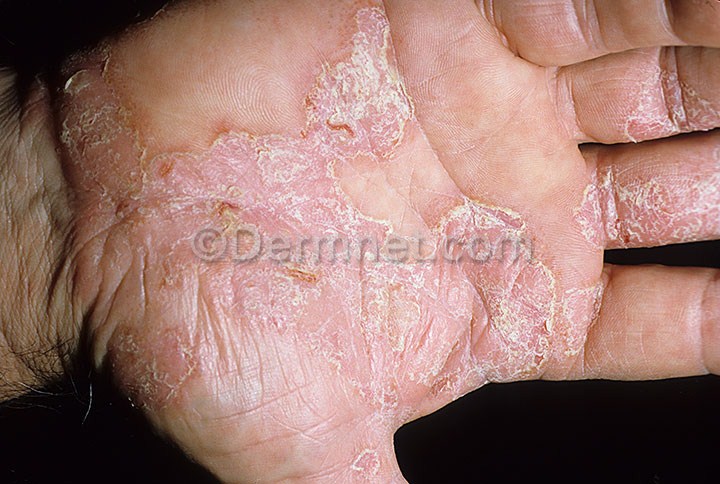
Disease: Eczema Photos